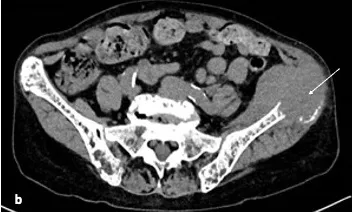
Soft tissue window , showing a large lytic lesion of the left iliac crest invading soft tissues (white arrow).
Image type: radiology (ct)